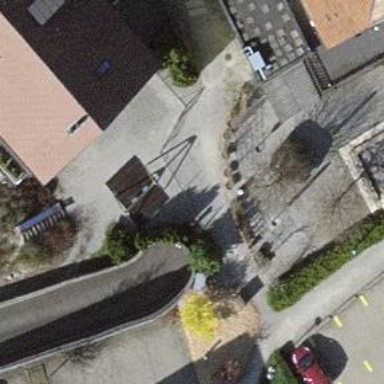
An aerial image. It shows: Playground area for leisure land.